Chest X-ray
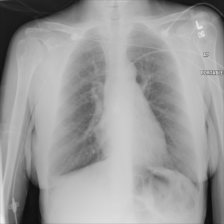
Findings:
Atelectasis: negative
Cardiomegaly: negative
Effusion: negative
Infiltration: negative
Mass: negative
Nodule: negative
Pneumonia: negative
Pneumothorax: negative
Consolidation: negative
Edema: negative
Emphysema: negative
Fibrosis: negative
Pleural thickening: negative
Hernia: negative